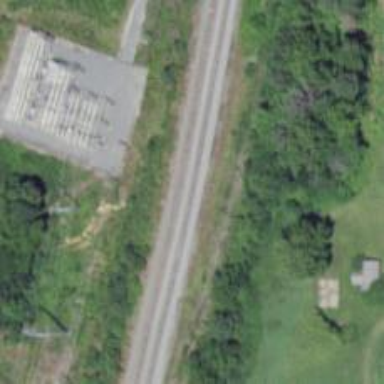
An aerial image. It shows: Distribution power substation secured by fence.